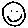
Label: smiley face